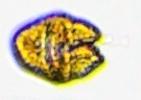
Label: Akashiwo